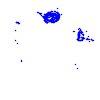
Particle: proton